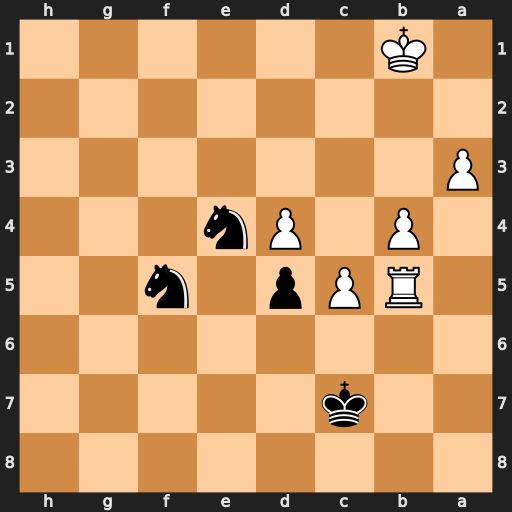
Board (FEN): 8/2k5/8/1RPp1n2/1P1Pn3/P7/8/1K6
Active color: b
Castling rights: -
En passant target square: -
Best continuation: Nc3+ Kc2 Nxb5